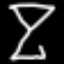
Label: hourglass